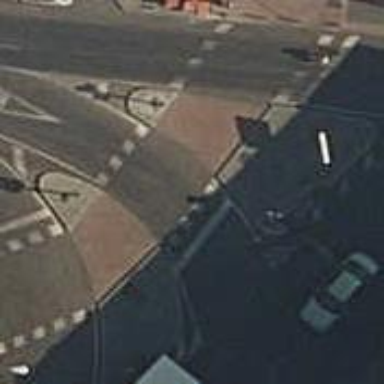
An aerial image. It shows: Zebra crossing with traffic signals. The crossing is marked by traffic lights.